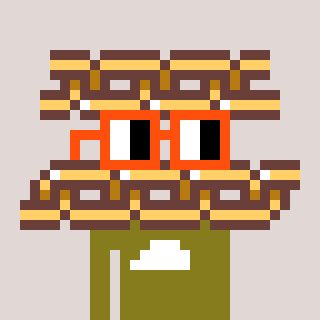
a pixel art character with square orange glasses, a chain-shaped head and a gunk-colored body on a warm background